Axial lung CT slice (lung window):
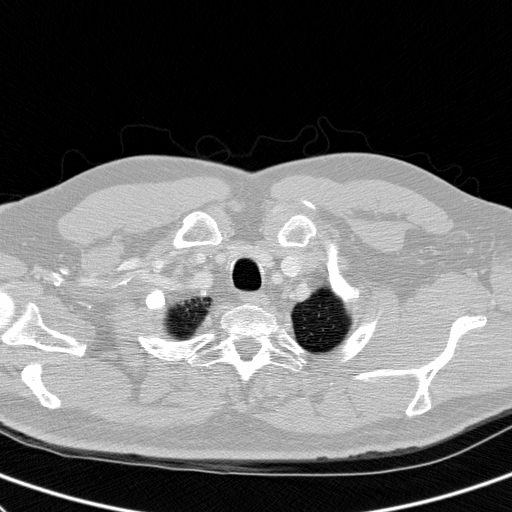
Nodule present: no